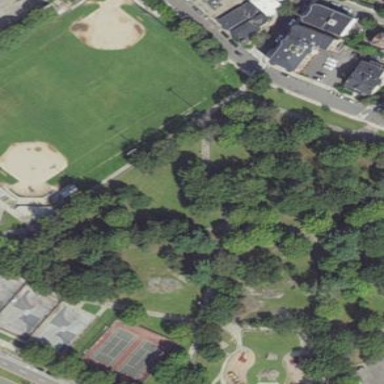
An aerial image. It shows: Park.